Question: Here I am stuck in another problem,am working on an iOS Application today and as i run my Application for iPhone 5.0 Simulator got some weird issue on that simulator only.
There were two window pop Over alert on my MacBook Screen when i was trying run again and again getting same issue for that simulator only.that pop over alert windows showing below quotation.

It seems that this issue occurring due to the improper installation of that simulator.
Please help me by suggesting related to this issue.
Whether i have to reinstall that simulator again on my Xcode or need something else.
Any suggestion would be appreciated from the bottom of my Heart.
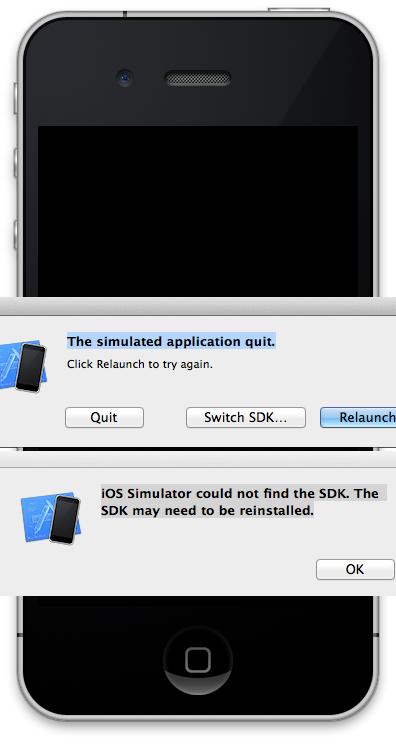
Answer: I've seen this on coworkers computers and it was because they had dock icons not pointing to Applications/Xcode.app/Contents/Applications/iPhone Simulator.app
I would try launching the simulator from that directory or deleting the Application/Xcode.app and reinstalling from the Mac App Store.